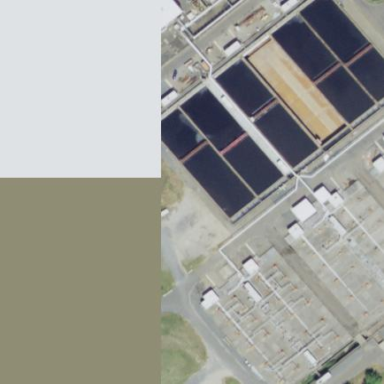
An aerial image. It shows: Body of wastewater.